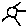
Label: sun